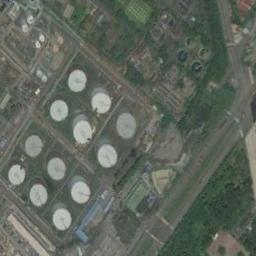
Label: storage_tank